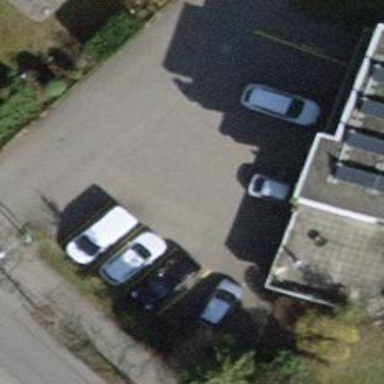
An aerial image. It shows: Parking area.